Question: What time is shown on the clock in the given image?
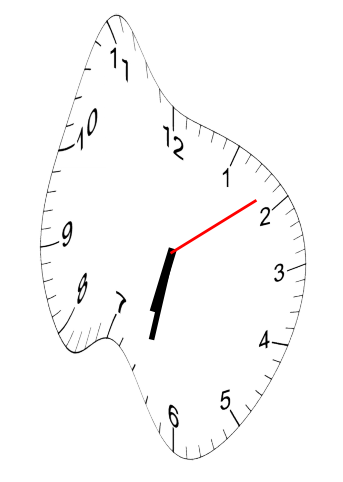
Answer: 06:32:09